Question:
I would like to follow the inheritance structure shown above. I would like create an engineer using this syntax:
'''
var Mark = new Employee(id).WorkerBee(project).Engineer();
'''
To achieve this syntax, I have to create a nested object following a parasitic inheritance pattern like so:
'''
function Employee(id) {
this.id = id;
this.WorkerBee = function(project) {
this.project = project;
this.Engineer = function() {
...
return this;
};
return this;
};
}
'''
To avoid deep layers of nesting, I am trying to rewrite it using prototypes. How can I rewrite my code to achieve the same goal as above ?
'''
function Employee(id) {
//variables
this.id = id
this.name = "";
this.dept = "general";
//methods
this.getId = function() {
return this.id
}
}
Employee.prototype.WorkerBee = WorkerBee;
function WorkerBee(project) {
//variables
this.projectName = project
this.projects = [];
//methods
this.getProjectName = function() {
return this.projectName
}
return this
}
WorkerBee.prototype.Engineer = Engineer
function Engineer() {
//variables
this.dept = "engineering";
this.machine = "";
//methods
this.getDept = function() {
return this.dept
}
return this
}
var Mark = new Employee("5").WorkerBee("Secret Project").Engineer();
console.log(Mark.getId()) //should print "5"
console.log(Mark.getProjectName()) //should print "Secret Project"
console.log(Mark.getDept()) //should print engineering
'''
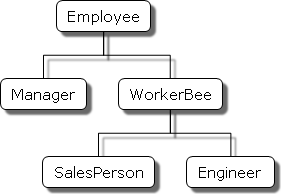
Answer: Ok, I understand partially. What is the reason why you want to do this? Do you just want a shortcut for creating multiple instances using multiple statements?
'C''A().B().C()''new C()'
If you just want to chain constructors, you can add the context in which they are defined (most likely the global object) to the prototype chain of the created entities. You should be able to do that:
'''
var A = function () {};
A.prototype = Object.create(this);
'''
What this does not eliminate though is the need for the 'new' keyword for instantiation. You would need to do 'new (new (new A()).B()).C()'. I can't think of a different approach than having a helper function which would create constructors which do not require the 'new' keyword:
'''
var define = function (init) {
var Constructor = function () {
if (!(this instanceof Constructor)) {
return new Constructor();
}
if (init) {
init.apply(this, Array.prototype.slice.call(arguments));
}
};
Constructor.prototype = Object.create(this);
return Constructor;
};
'''
The usage is:
'''
var A = define(function (x, y) {
this.x = x;
this.y = y;
});
var a1 = new A(1, 2);
// a1 instanceof A === true
// a1.x === 1
// a1.y === 2
var a2 = A(1, 2);
// a2 instanceof A === true
// a2.x === 1
// a2.y === 2
'''
If you have the constructors 'A', 'B' and 'C', you can use the following notations interchangeably:
'''
var a = new A();
var b = new B();
var c = new C();
var a = A();
var b = B();
var c = C();
var b = A().B();
var c = A().C();
var a = B().C().A();
'''
In case of 'A().B().C()', you do not have access to the instances of 'A' and 'B'.
Can you elaborate a bit more on what is your deal?
---
'new A().B().C()'
'instanceof'
'''
var A = function (x) {
if (!(this instanceof A)) return new A(x);
this.x = x;
};
var B = function (y) {
if (!(this instanceof B)) return new B(y);
this.y = y;
};
var C = function () {
if (!(this instanceof C)) return new C();
};
A.prototype.B = B;
B.prototype.C = C;
'''
'new A()''A()''new B()''B()''new C()''C()'
'''
new A() instanceof A === true
new A().B() instanceof B === true
new A().B().C() instanceof C === true
'''